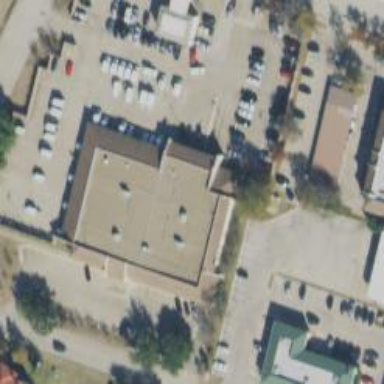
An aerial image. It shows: Post office.